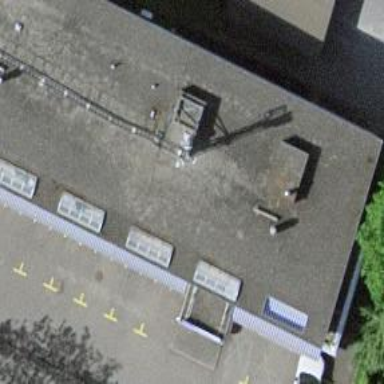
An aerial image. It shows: Commercial building.